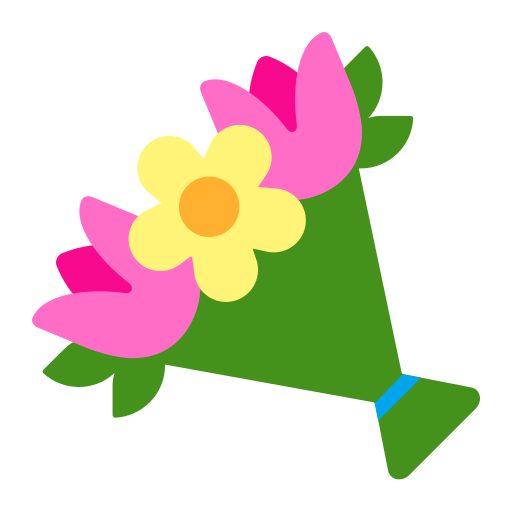
bouquet flat